Question: What's the best practice to add a jar file in your project application on Android Studio?
For example we will use 'gson-2.3.1.jar'.

And add in your build.gradle in your main module :
'''
dependencies {
...
compile project(":gson-2.3.1")
}
'''
- 'gson-2.3.1.jar''libs'- 'compile files('libs/gson-2.3.1.jar')''compile fileTree(dir: 'libs', include: ['*.jar'])'
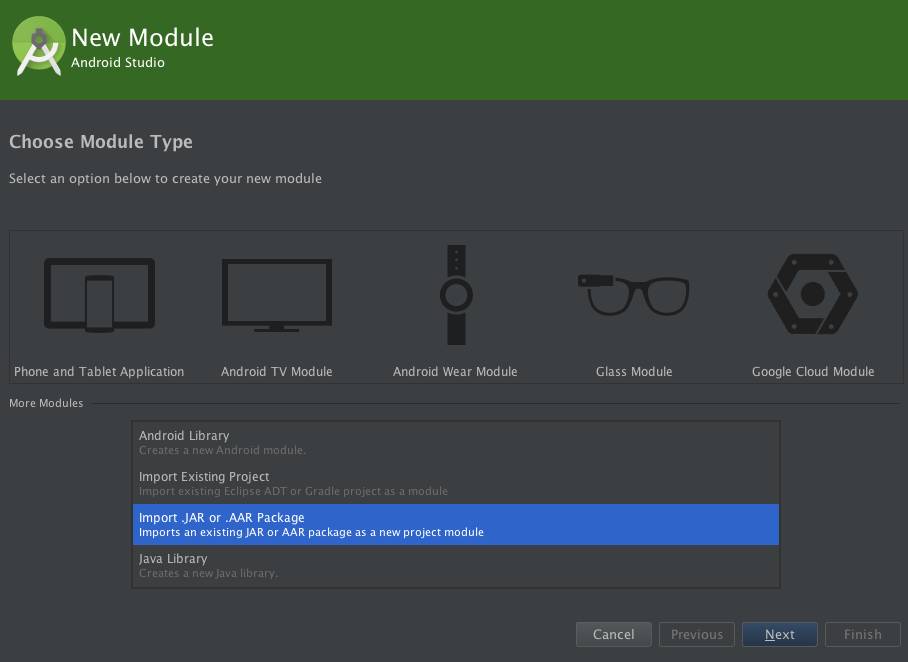
Answer: In my opinion the best way is to use the maven dependency
Add this line in your 'build.gradle'
'''
dependencies {
compile 'com.google.code.gson:gson:2.3.1'
}
'''
If you would like to work with a jar, add the jar file in the libs folder and use:
'''
dependencies {
compile fileTree(dir: 'libs', include: ['*.jar'])
}
'''